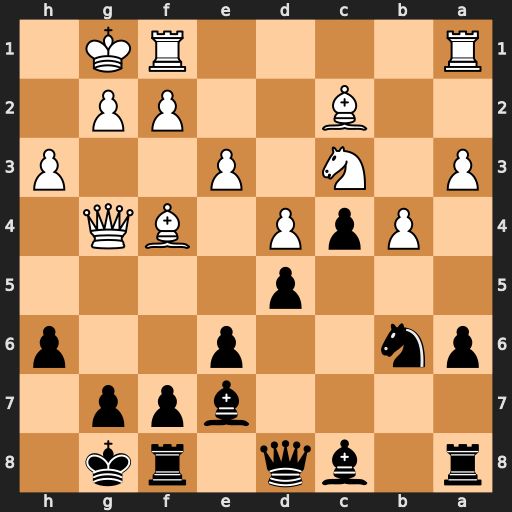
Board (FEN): r1bq1rk1/4bpp1/pn2p2p/3p4/1PpP1BQ1/P1N1P2P/2B2PP1/R4RK1
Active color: b
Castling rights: -
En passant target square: -
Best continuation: e5 Qf3 exf4